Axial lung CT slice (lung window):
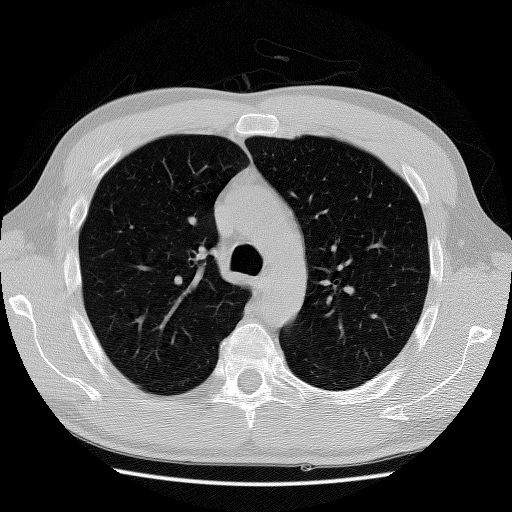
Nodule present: no